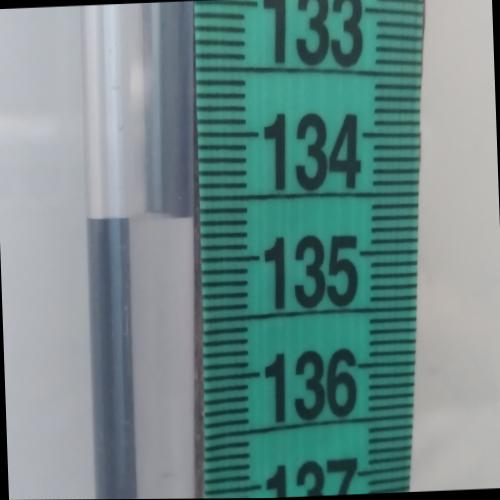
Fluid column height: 134.7 cm